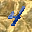
Label: 4